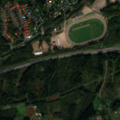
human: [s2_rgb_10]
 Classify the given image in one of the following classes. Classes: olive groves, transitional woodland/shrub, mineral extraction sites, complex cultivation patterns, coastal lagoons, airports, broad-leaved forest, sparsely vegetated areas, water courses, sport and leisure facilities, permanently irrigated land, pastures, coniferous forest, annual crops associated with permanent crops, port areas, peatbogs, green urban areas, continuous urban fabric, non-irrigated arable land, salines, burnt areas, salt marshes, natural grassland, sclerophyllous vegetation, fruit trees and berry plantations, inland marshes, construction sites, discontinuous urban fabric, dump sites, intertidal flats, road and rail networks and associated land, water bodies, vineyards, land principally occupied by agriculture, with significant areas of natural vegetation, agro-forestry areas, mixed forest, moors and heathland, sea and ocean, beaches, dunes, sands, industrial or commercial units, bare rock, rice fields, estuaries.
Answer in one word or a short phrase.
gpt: discontinuous urban fabric, airports, land principally occupied by agriculture, with significant areas of natural vegetation, coniferous forest, mixed forest